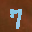
Label: 7